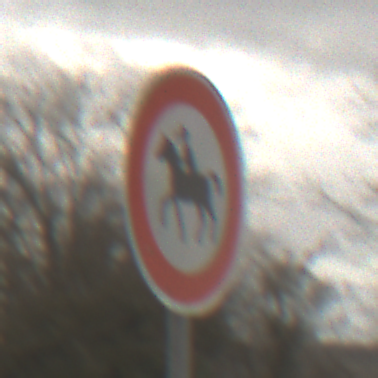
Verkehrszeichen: VerbotReiter
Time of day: Midday
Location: Outdoor (Nature)
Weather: Overcast
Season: NotSpecified
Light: Natural